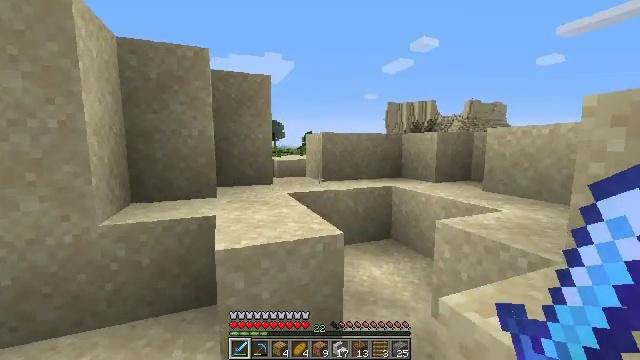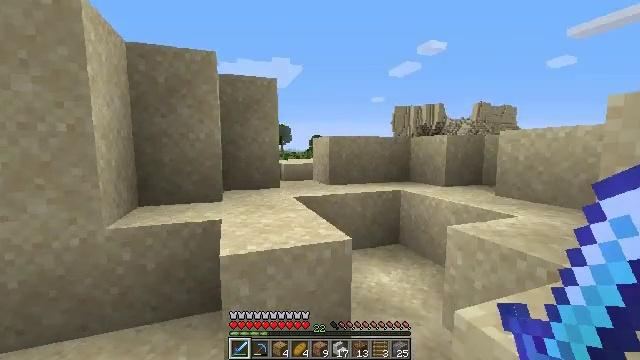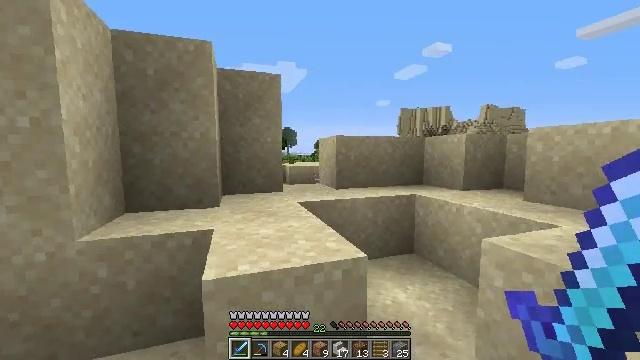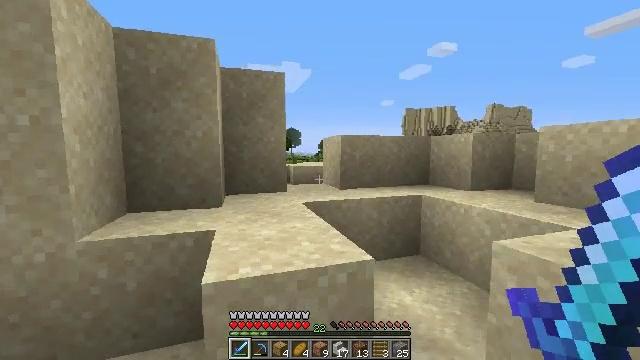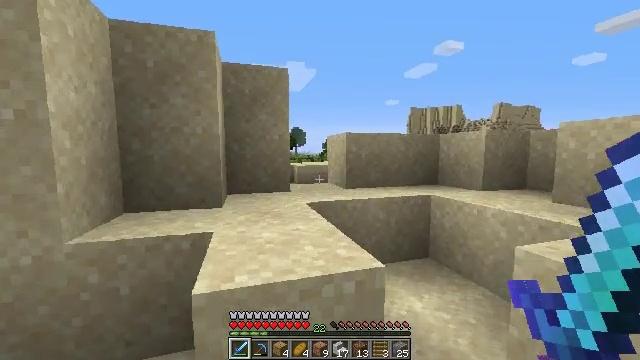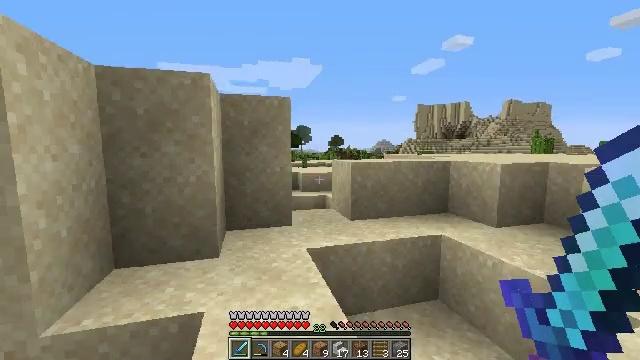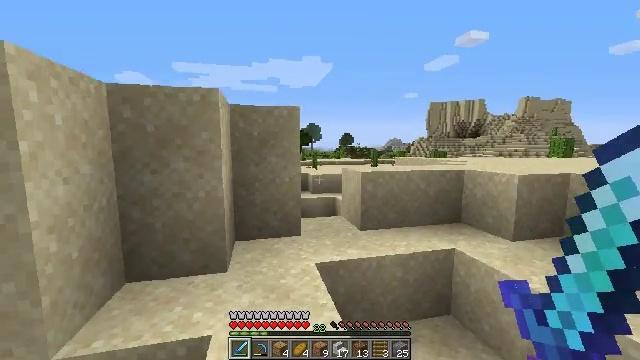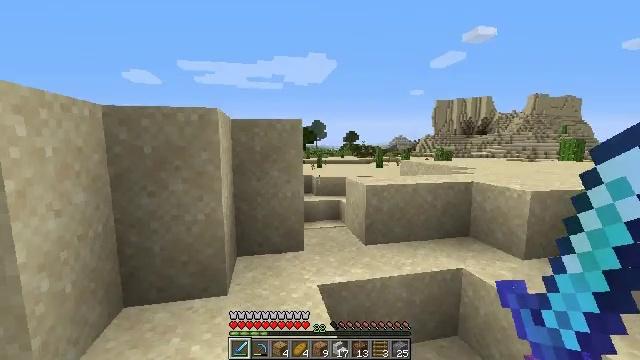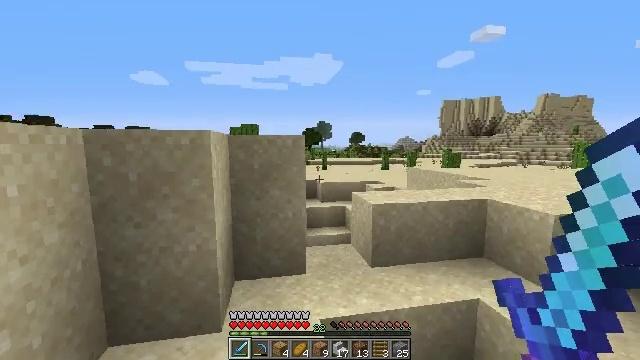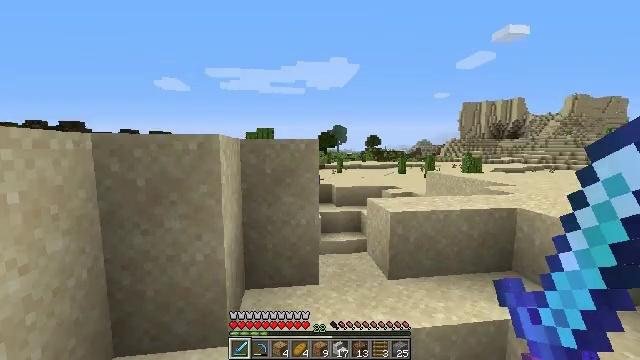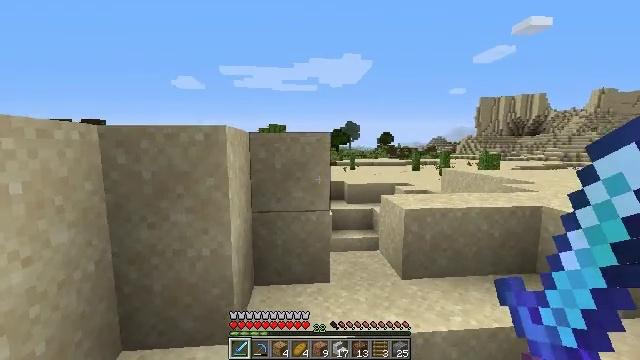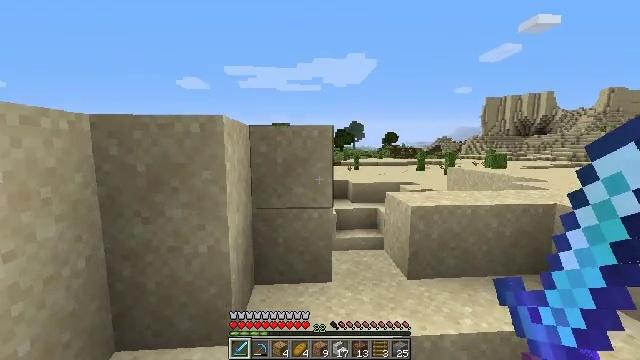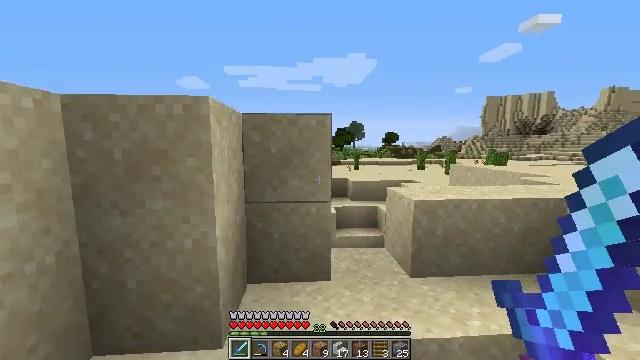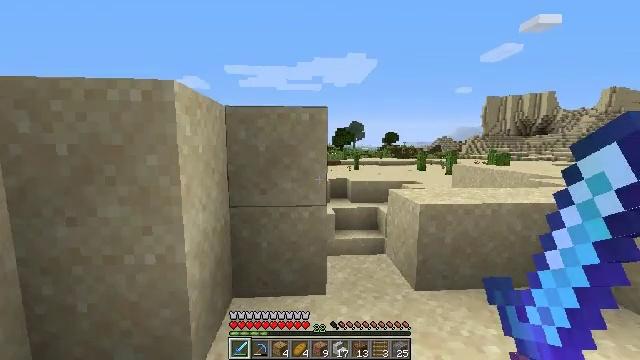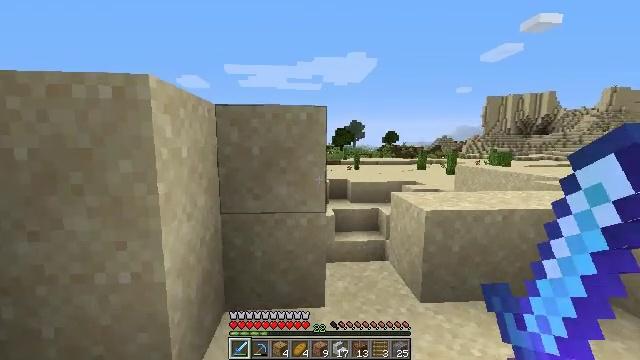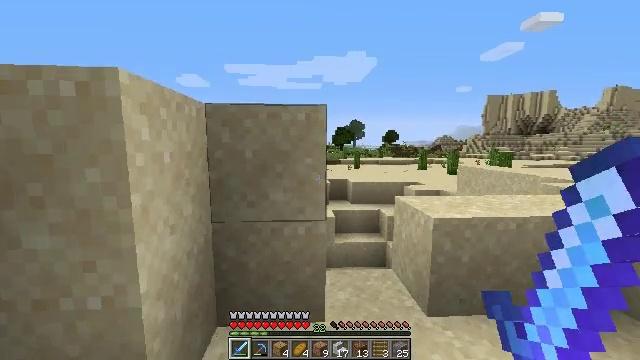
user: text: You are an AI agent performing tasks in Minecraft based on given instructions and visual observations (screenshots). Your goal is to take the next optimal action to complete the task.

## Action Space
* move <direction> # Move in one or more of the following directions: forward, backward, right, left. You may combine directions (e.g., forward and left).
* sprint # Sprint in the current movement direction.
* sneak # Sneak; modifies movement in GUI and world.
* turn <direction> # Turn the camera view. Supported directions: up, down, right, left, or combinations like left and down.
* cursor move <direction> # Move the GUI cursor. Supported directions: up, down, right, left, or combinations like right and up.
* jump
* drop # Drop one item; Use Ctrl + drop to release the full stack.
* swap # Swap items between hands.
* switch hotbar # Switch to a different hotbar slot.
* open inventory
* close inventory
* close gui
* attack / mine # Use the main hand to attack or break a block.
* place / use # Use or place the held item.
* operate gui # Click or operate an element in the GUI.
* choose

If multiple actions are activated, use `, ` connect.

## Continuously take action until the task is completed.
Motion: motion action
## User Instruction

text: Drop an iron nugget.
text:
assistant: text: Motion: move forward, turn left
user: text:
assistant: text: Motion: move forward, turn left
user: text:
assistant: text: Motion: move forward
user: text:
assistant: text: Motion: move forward, turn left, jump
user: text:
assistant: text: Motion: move forward, turn left, jump
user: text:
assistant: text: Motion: move forward, turn left, jump
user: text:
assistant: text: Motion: move forward, turn left, jump
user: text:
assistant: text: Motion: move forward, turn left, jump
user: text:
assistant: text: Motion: move forward, turn left
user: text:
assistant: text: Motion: move forward, turn left
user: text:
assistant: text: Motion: move forward
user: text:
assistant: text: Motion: move forward
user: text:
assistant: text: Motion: move forward
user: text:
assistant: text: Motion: move forward
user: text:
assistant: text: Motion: move forward
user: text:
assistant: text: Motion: move forward
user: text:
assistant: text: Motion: move forward
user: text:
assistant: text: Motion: move forward
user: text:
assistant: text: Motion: move forward, turn right and down
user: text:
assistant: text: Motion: move forward, turn right and down
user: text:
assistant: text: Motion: move forward, turn right and down, jump
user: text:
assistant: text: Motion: move forward, turn right and down, jump
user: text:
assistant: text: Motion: move forward, turn right and down, jump
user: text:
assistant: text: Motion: move forward, turn right and up, jump
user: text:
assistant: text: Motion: move forward, turn right and up
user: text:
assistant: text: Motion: move forward
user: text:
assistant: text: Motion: move forward
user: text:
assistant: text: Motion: move forward, turn right
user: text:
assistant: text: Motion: move forward, turn right
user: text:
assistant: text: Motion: move forward